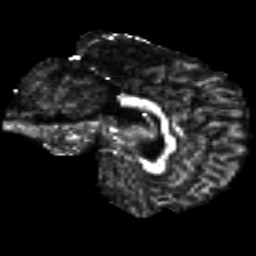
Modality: FA
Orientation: sagittal
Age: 32
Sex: male
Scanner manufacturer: siemens
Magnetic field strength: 3 T
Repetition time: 8.8 s
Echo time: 0.085 s